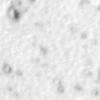
Label: no_change